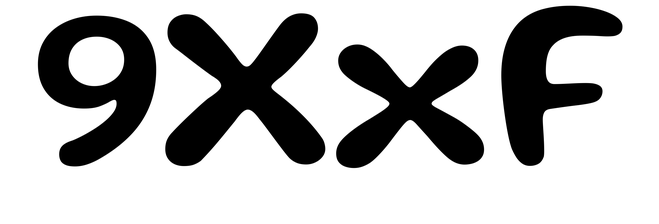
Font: Gluten_Medium